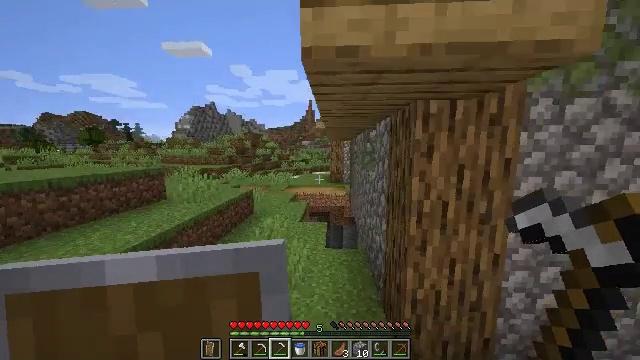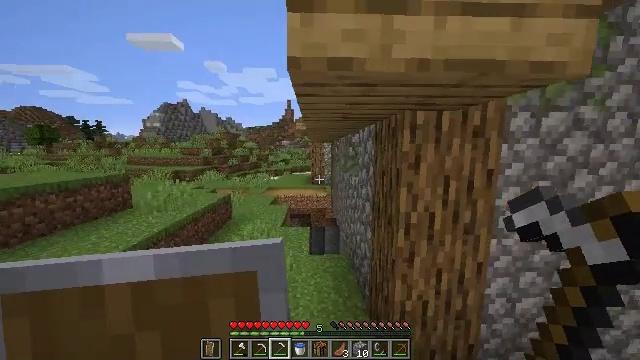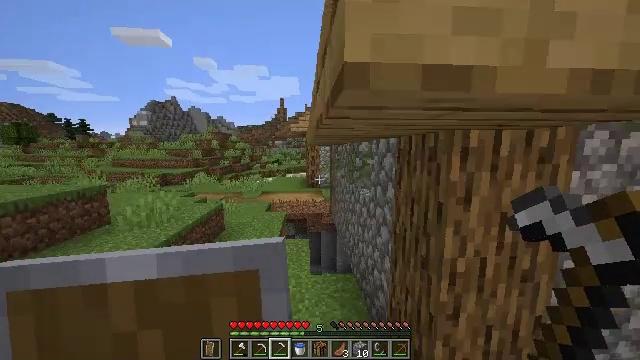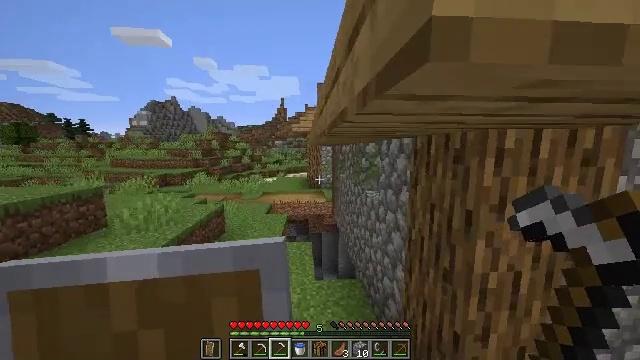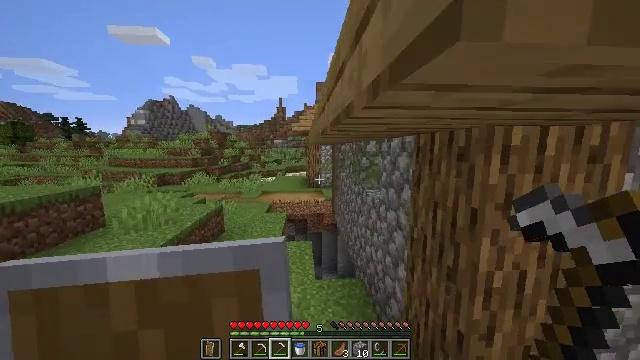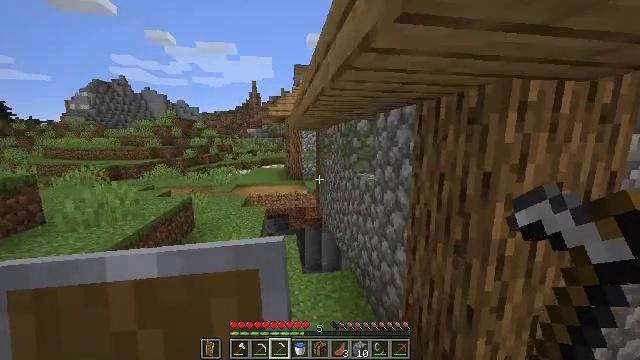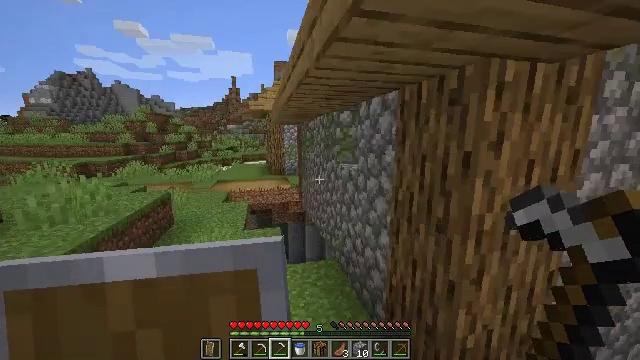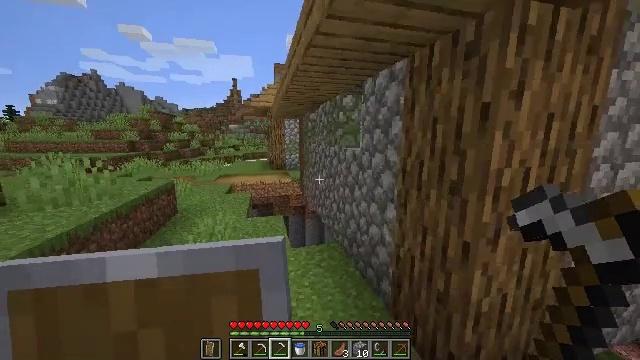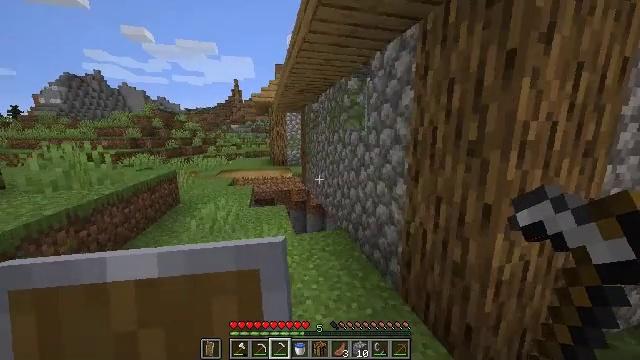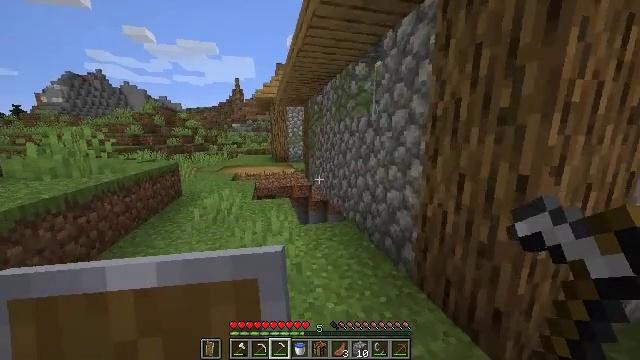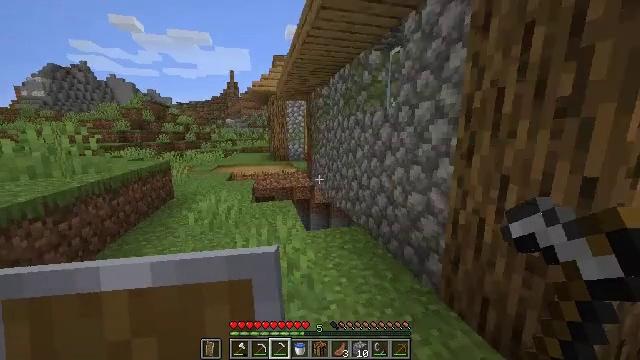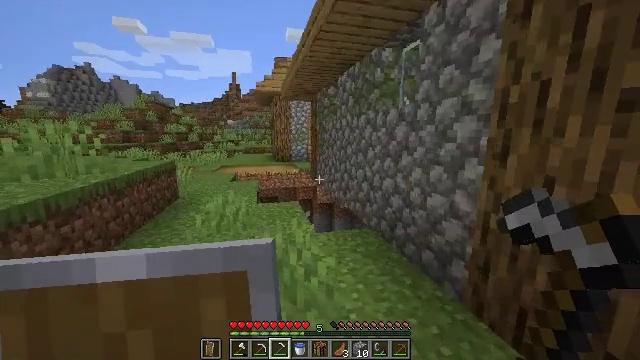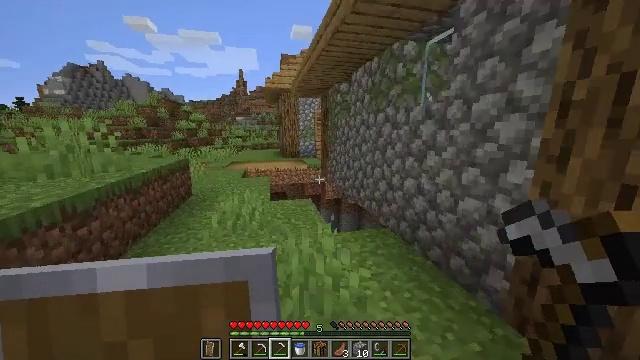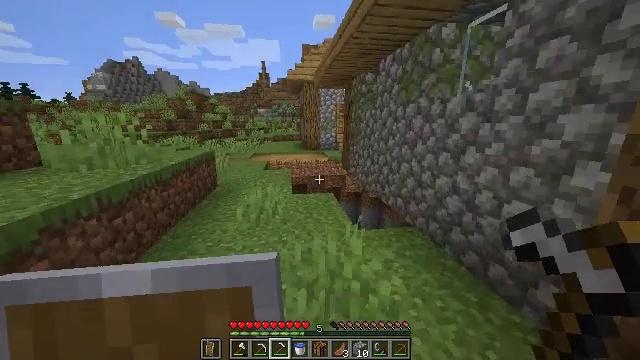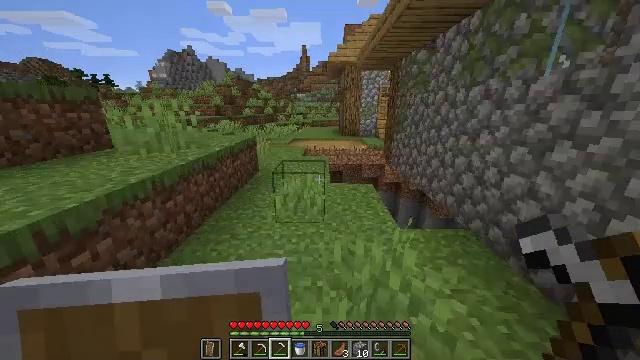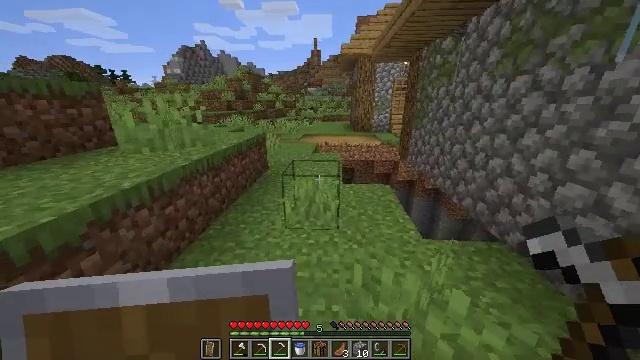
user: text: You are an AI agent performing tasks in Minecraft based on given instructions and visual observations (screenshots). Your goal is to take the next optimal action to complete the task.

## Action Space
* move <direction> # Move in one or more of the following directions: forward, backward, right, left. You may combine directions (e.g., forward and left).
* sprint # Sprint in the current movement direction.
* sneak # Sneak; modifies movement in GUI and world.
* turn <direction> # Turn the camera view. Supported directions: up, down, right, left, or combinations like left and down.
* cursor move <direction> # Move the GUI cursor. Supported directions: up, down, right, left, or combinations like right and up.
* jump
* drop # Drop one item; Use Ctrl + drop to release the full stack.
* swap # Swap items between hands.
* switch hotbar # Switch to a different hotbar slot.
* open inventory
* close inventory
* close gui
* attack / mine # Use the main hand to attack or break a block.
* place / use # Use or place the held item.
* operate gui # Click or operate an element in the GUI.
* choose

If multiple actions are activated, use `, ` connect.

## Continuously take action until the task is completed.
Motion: motion action
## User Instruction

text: Attack the grass path to restore it to dirt.
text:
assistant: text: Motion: move forward, sprint, turn right, jump
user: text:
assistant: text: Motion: move forward, sprint, turn right
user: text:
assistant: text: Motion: move forward, sprint
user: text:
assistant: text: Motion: move forward, sprint
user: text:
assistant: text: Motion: move forward, sprint, turn right and down
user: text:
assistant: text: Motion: move forward, sprint, turn right
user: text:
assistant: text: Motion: move forward and move left, sprint
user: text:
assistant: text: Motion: move forward and move left, sprint
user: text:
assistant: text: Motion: move forward and move left, sprint
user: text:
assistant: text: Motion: move forward and move left, sprint
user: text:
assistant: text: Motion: move forward and move left, sprint
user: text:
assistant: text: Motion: move forward and move left, sprint, turn left and down
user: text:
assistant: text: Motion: move forward, sprint, turn left and down
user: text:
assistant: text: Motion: move forward, sprint, turn left and down
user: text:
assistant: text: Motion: move forward, sprint, turn left and down
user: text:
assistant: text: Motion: move forward, sprint, turn left
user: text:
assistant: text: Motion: move forward, sprint
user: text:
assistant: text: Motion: move forward, sprint
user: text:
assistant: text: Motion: move forward, sprint
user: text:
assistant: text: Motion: move forward, sprint
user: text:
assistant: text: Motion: move forward, sprint
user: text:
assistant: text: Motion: move forward, sprint
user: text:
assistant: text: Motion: move forward, sprint, jump
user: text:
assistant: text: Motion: move forward, sprint, jump
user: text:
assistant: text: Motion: move forward, sprint, jump
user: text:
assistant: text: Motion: move forward, sprint, jump
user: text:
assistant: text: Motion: move forward, sprint, jump
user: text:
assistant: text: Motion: move forward, sprint, turn right, jump
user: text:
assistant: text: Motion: move forward, sprint, turn right, jump
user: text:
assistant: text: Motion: move forward, sprint, turn right